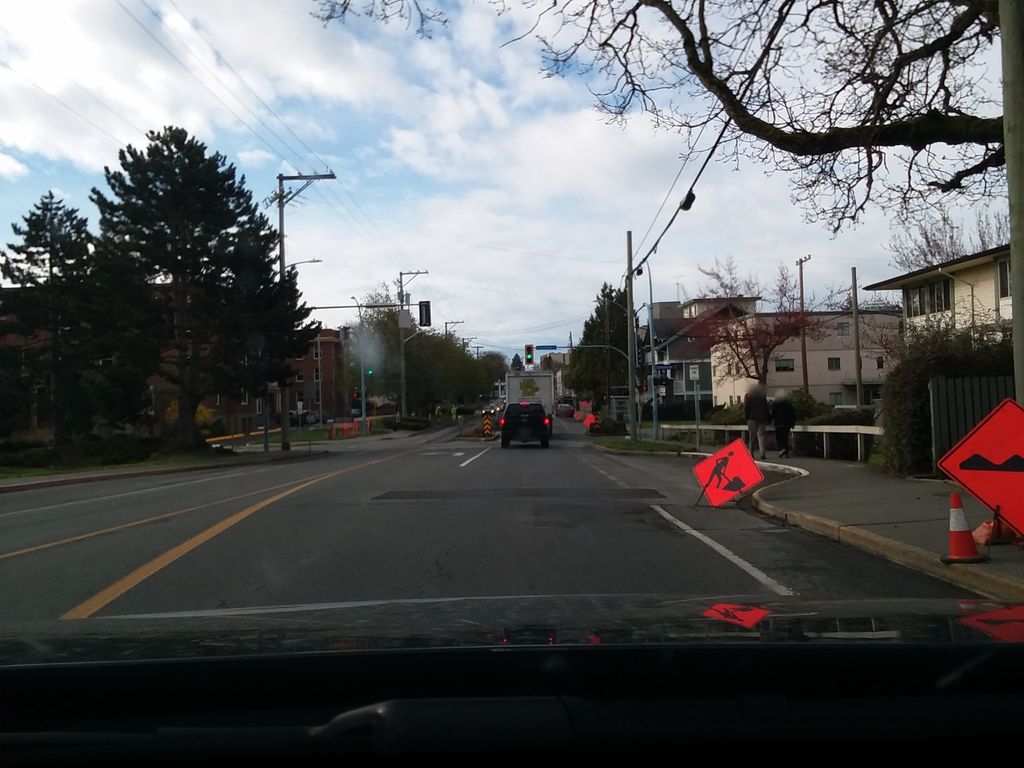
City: victoria